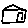
Label: house